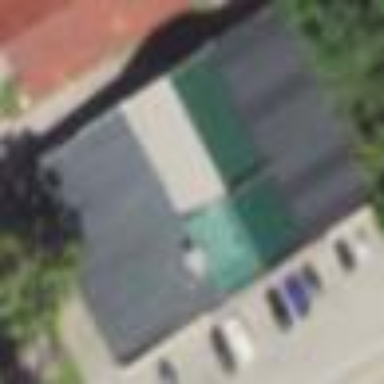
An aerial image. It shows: Retail building.